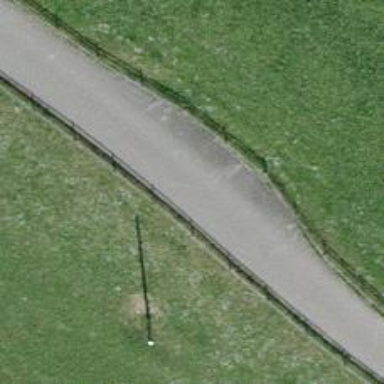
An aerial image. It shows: Passing place on the road.